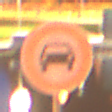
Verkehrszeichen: VerbotKraftwagen
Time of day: Night
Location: Outdoor (Urban)
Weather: PartlyCloudy
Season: NotSpecified
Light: Artificial